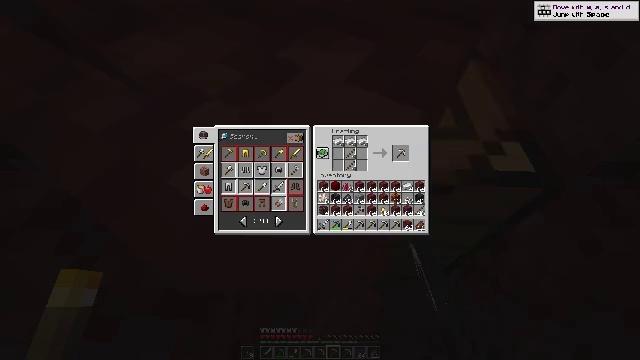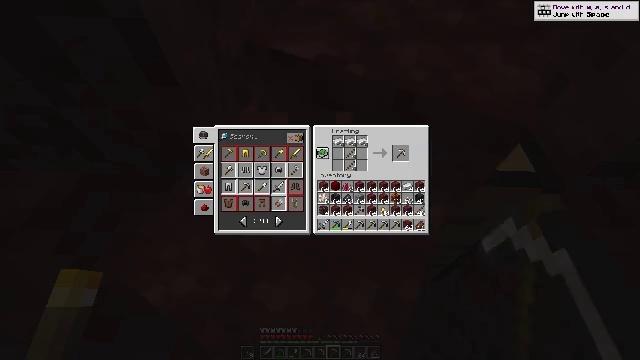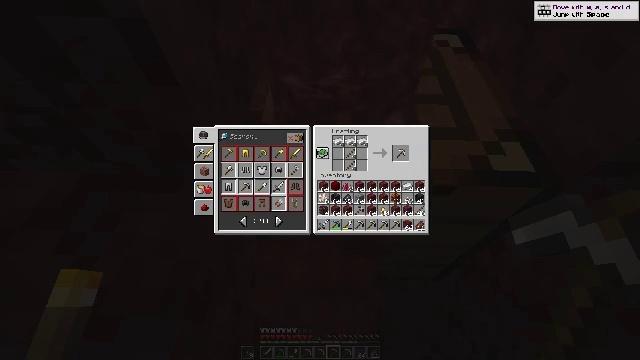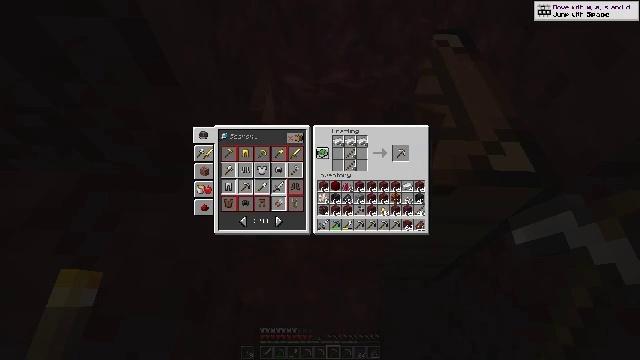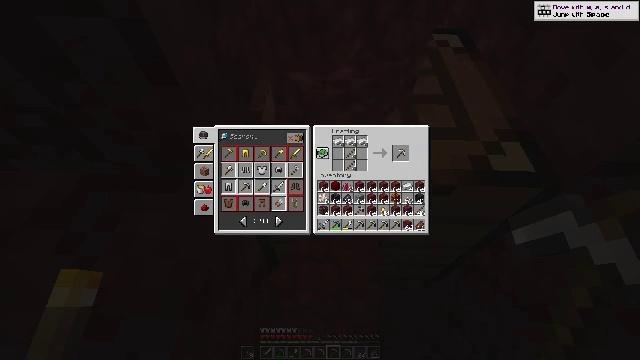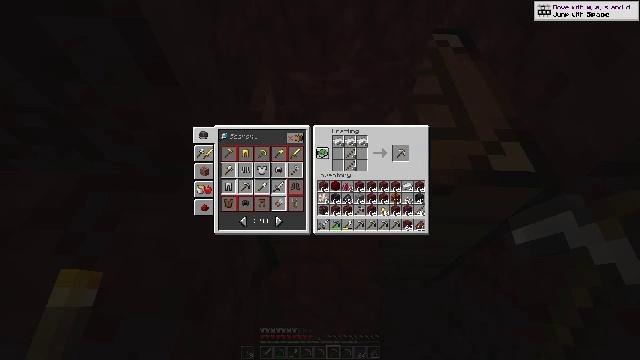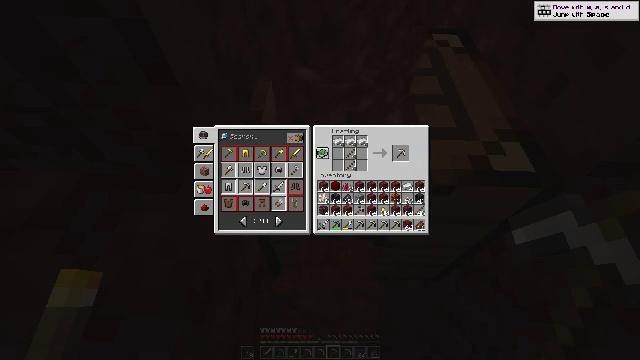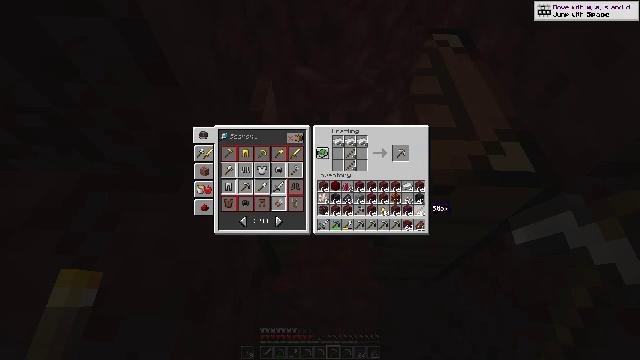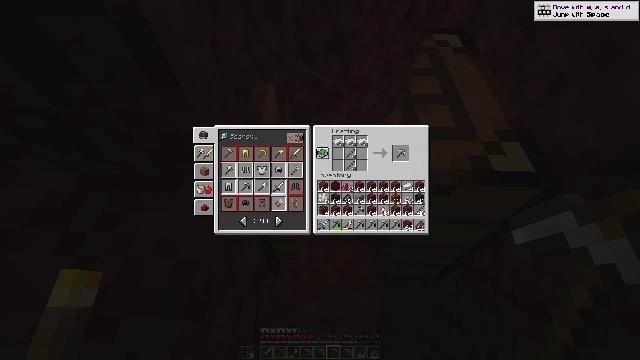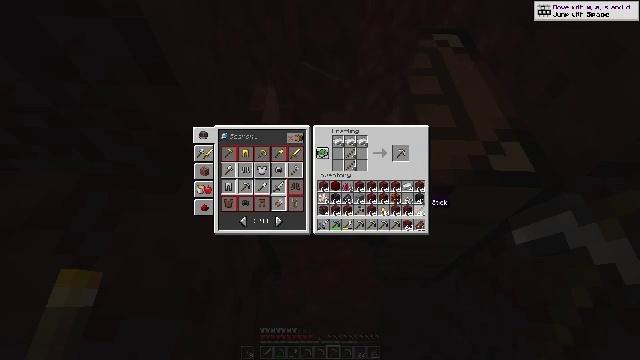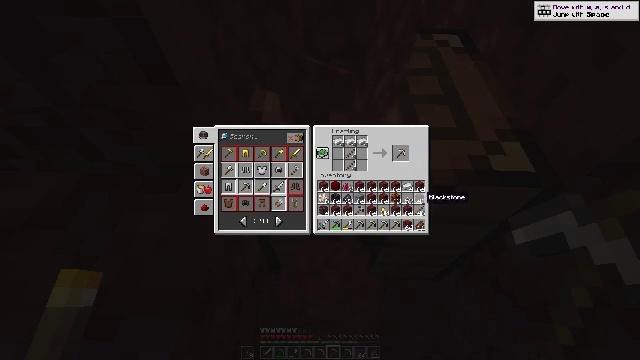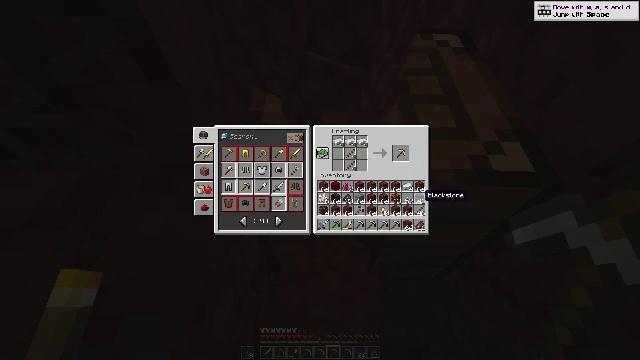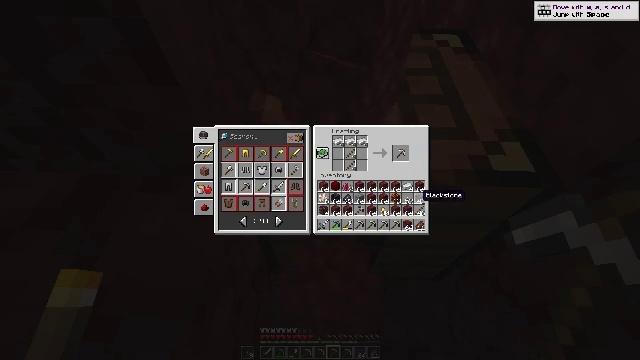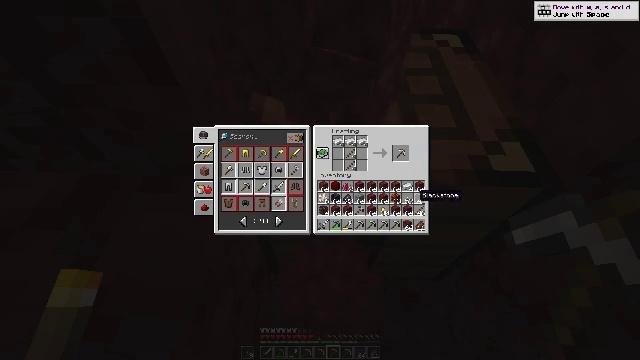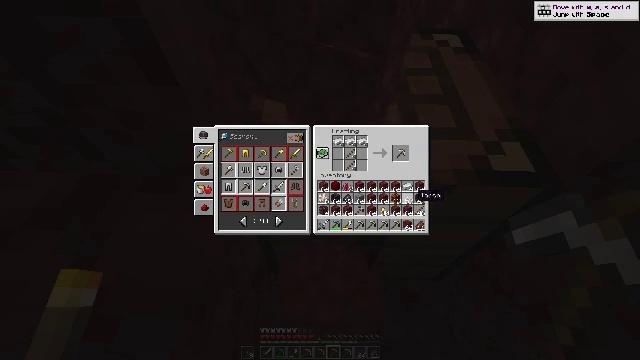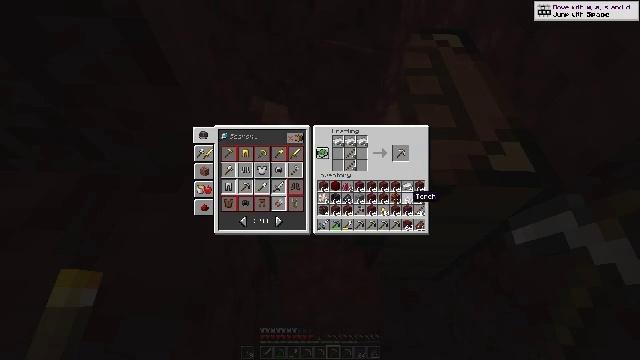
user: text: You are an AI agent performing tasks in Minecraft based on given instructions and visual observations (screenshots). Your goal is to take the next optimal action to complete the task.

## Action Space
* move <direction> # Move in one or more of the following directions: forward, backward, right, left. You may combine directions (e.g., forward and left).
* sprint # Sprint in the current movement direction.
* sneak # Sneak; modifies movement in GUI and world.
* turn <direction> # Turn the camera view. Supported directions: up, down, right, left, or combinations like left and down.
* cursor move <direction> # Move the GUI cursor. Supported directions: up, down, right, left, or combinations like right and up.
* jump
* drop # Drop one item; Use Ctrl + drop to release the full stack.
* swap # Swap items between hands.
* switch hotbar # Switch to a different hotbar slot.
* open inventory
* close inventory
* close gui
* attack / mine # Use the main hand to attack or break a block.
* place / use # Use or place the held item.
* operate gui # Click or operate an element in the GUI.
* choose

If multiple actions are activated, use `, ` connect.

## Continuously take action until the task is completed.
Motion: motion action
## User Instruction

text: Drop a blackstone block.
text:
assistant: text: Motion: turn up
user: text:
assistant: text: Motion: turn up
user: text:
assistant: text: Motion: no_op
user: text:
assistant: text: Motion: turn right and up
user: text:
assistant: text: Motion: turn right and up
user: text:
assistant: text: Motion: turn right and up
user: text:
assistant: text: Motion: no_op
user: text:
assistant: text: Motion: no_op
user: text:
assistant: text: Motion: no_op
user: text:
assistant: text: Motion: turn up
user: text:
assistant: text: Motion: no_op
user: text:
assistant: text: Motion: no_op
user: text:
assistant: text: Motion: no_op
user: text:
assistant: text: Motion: no_op
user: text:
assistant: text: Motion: turn left
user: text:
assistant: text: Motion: no_op
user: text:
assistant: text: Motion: no_op
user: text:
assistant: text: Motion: no_op
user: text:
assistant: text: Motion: attack / mine
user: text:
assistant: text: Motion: attack / mine
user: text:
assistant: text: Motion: attack / mine
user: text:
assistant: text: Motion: no_op
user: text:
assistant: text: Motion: no_op
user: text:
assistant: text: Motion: no_op
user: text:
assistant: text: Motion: no_op
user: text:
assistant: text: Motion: no_op
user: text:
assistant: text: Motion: no_op
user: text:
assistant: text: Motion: no_op
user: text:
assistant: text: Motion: attack / mine
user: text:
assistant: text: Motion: attack / mine